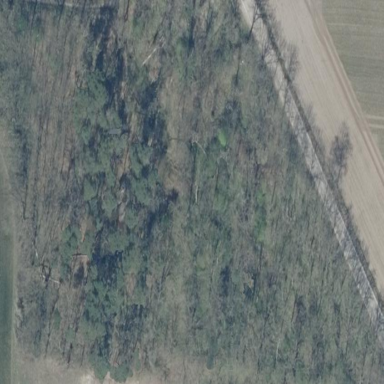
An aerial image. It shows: Forest area.